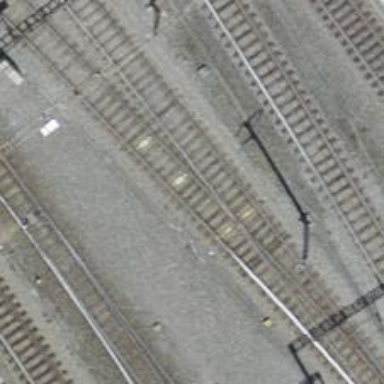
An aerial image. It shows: Rail siding with electrified contact lines.